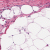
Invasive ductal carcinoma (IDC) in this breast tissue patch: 0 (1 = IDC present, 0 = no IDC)